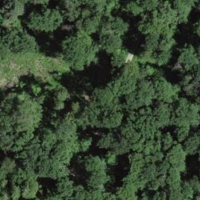
EUNIS habitat code: 44
Species observed at this site:
Discus rotundatus
Macrogastra plicatula
Cochlodina laminata
Macrogastra attenuata
Cecilioides acicula